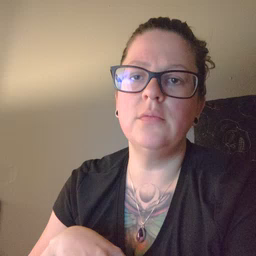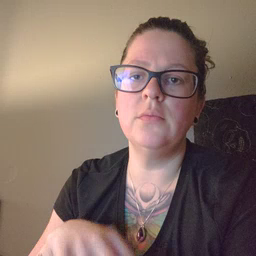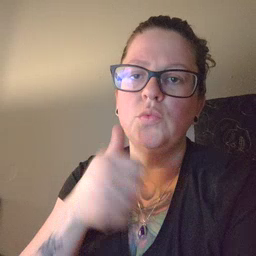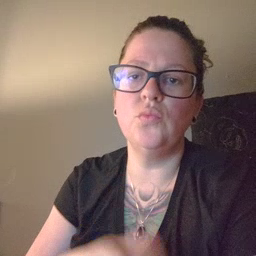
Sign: tomorrow